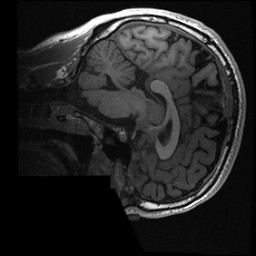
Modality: T1w
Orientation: sagittal
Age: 27
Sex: male